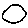
Label: circle